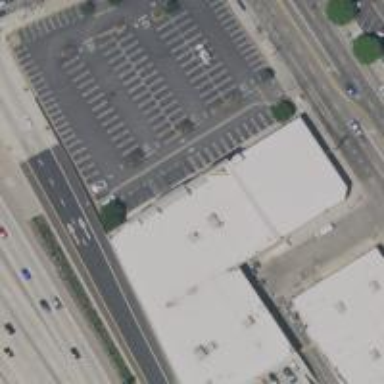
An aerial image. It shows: Retail building housing department store.